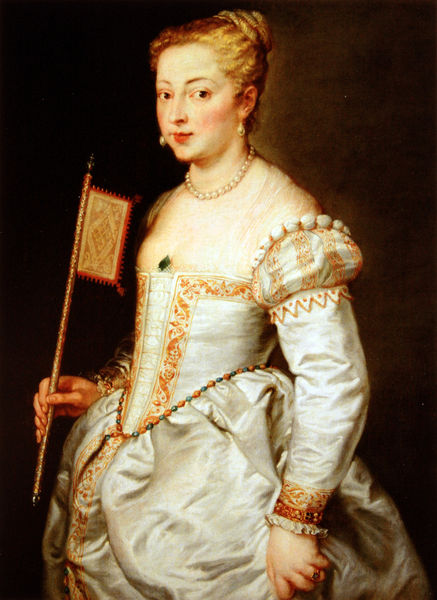
Titel: Mädchen mit Fächer
Künstler: Peter Paul Rubens
Standort: Wien
Institution: Kunsthistorisches Museum
Schlagwörter: gemälde, hand, weiß, gelb, grün, ausschnitt, braun, brust, frau, frisur, haar, hintergrund, kleid, licht, mund, nase, ohr, ohrring, profil, schmuck, blick, blüte, dame, gürtel, rot, malerei, rock, blond, arm, augen, falten, gesicht, knoten, spitze, stehen, ärmel, bild, bildnis, hände, portrait, porträt, öl, bestickt, gold, haare, stickerei, adel, ohrringe, brosche, dekoltee, lippen, locken, perle, perlen, prinzessin, puffärmel, renaissance, schön, seide, vornehm, lächeln, taille, dutt, wangen, mieder, stab, fahne, flagge, kette, oil, white, bordüre, braut, dress, painting, woman, seitenansicht, oil painting, robe, perlenkette, ring, halskette, kelid, flechten, wappen, edelstein, herrscherin, königin, fähnchen, gerafft, dreiviertelfigur, bordüren, necklace, zepter, flag, satin, standarte, earrings, smaragd, pearl, pearl necklace, pearls, elongated, herzogin, scepter, royalty, blonde, aberkleid, kopfstellung, rubens, peter paul, princess, queen, ohhringe, jewels, königin schmuck kleid, <perlenohrring, hochsteckfrisur#, die erste, flatg, g´fahne, 3/4 profile, woman in dress holding flag